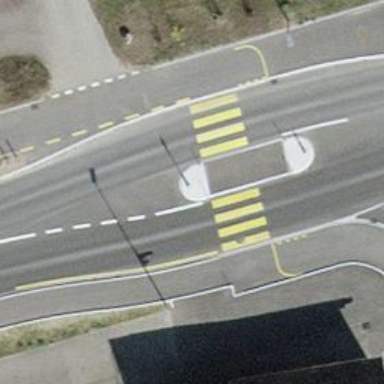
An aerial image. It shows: Marked crossing on asphalt footway.